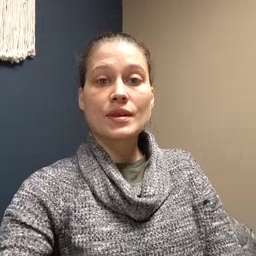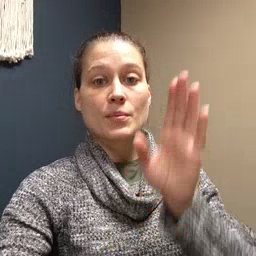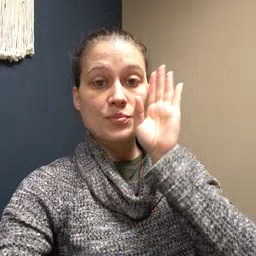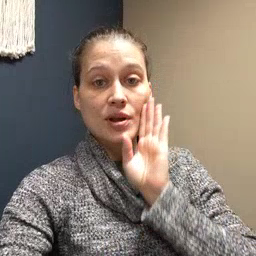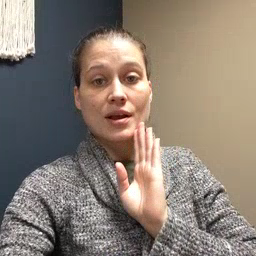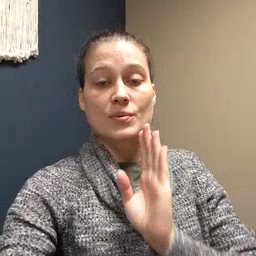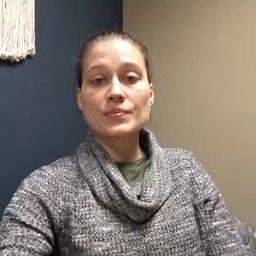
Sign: brown